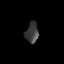
Tissue: lung
Cell type: T cells
Senescence score: 0.5449
Nuclear area (px): 252
Mean DAPI intensity: 61.187